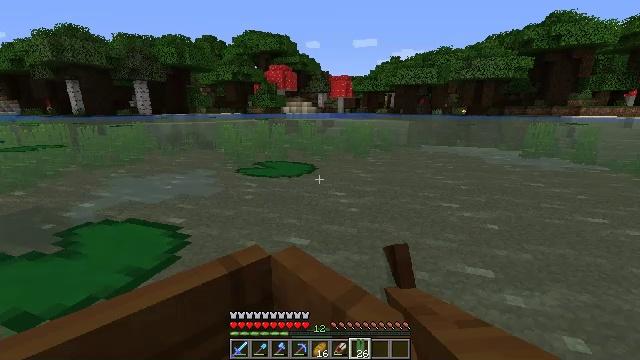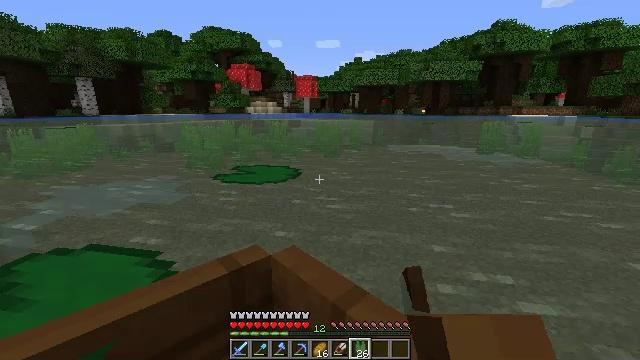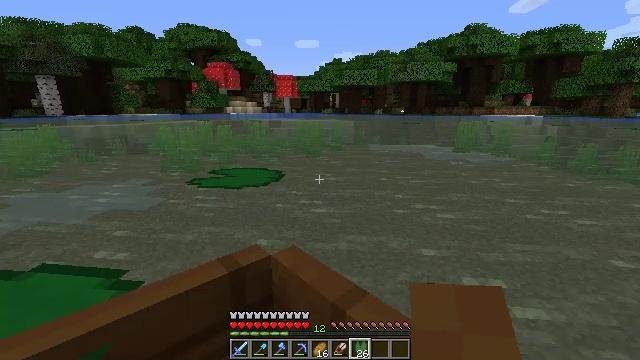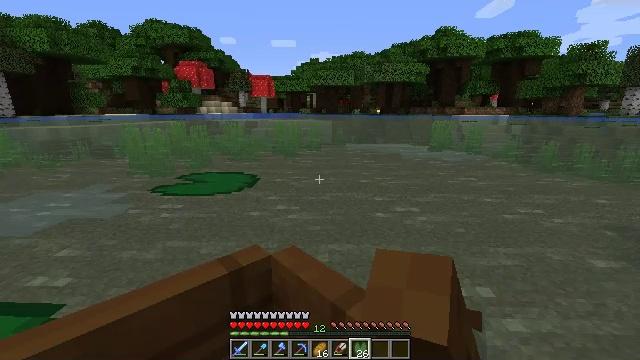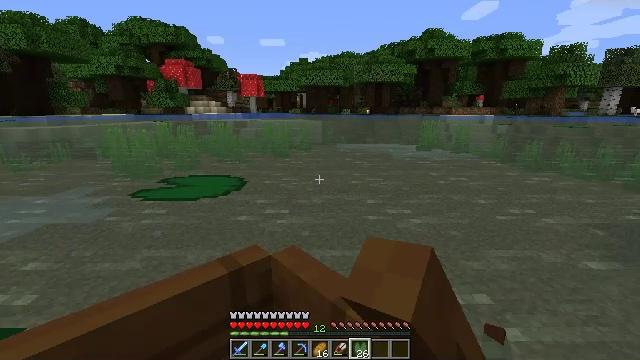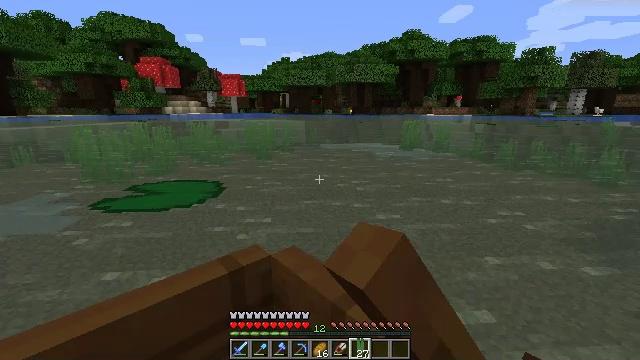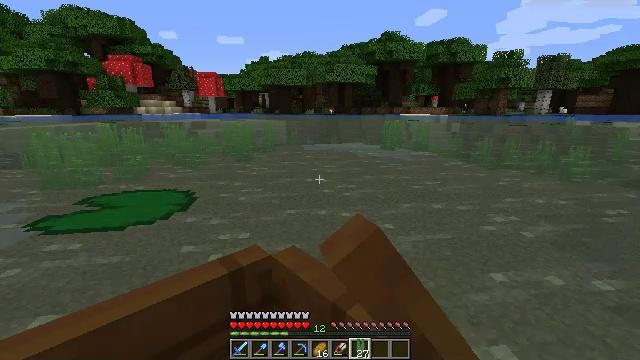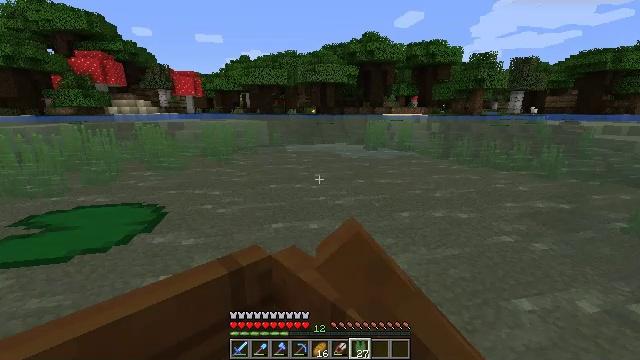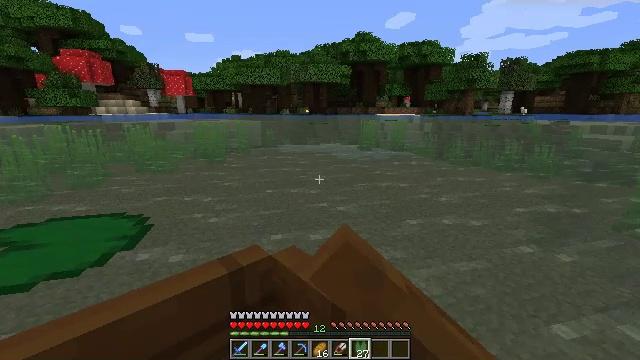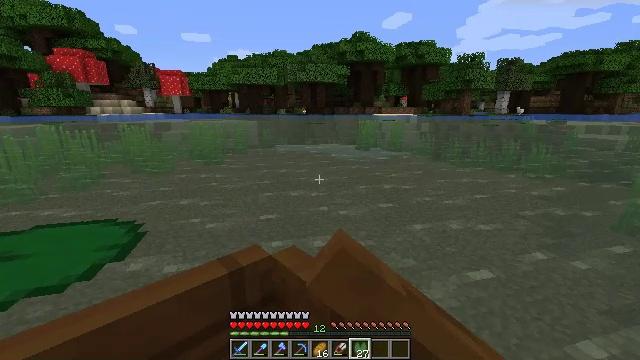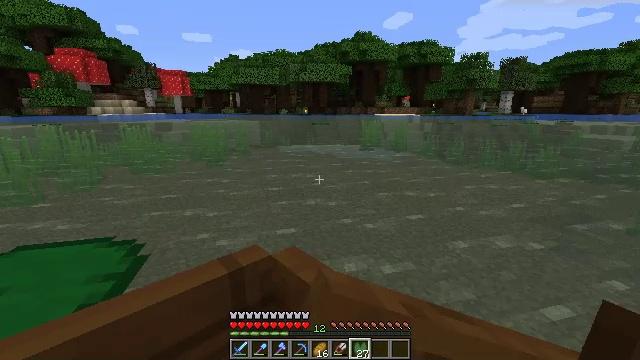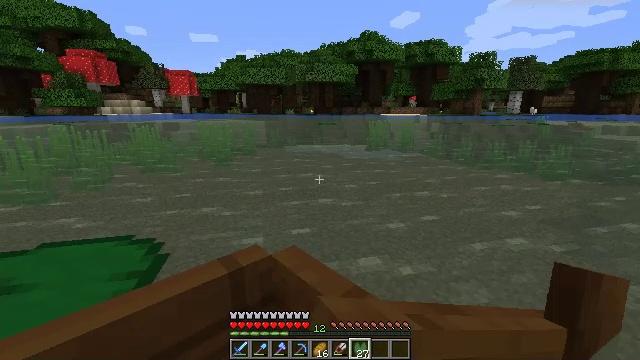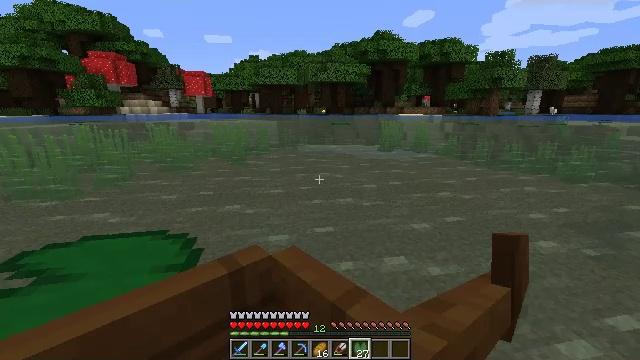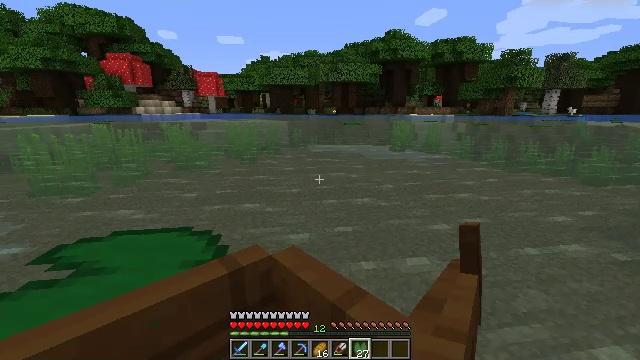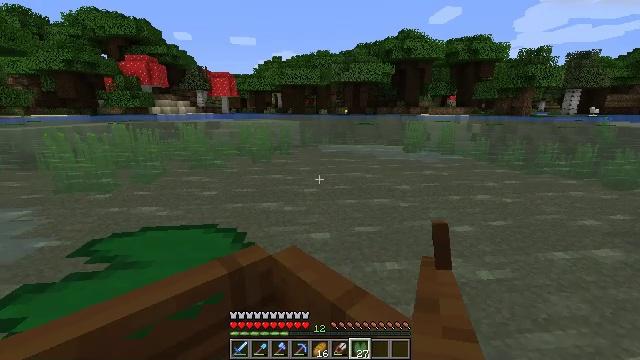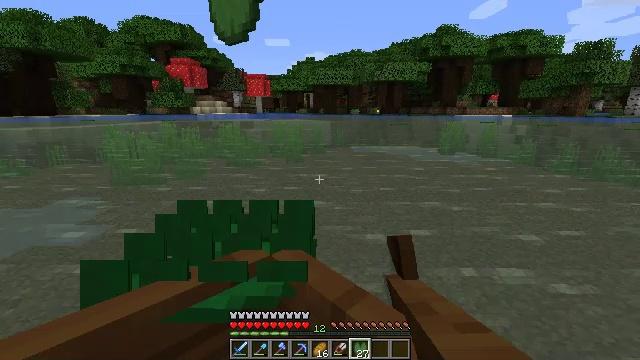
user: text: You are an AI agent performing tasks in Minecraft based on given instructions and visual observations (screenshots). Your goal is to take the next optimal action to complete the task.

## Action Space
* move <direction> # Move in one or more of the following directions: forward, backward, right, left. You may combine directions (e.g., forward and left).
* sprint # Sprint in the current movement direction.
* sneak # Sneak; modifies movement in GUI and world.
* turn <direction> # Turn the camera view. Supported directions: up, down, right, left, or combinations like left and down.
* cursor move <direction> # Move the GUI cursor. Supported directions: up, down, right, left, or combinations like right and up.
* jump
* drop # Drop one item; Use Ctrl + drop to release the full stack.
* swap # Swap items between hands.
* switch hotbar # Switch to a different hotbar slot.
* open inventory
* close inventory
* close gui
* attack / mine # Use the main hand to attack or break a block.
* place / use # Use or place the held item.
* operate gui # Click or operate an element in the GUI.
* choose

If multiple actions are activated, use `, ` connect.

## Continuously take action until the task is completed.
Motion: motion action
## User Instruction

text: Mine seagrass underwater.
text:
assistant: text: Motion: move forward
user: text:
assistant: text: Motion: move forward
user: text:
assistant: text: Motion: move forward
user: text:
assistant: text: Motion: move forward
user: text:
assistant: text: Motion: move forward
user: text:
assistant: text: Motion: move forward
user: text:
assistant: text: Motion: move forward and move left
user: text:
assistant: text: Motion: move forward and move left
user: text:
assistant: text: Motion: move forward and move left
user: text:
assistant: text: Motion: move forward and move left
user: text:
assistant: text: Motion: move forward and move left
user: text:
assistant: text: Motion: move forward and move left
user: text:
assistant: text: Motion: move forward and move left
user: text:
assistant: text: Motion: move left
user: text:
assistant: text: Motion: move left
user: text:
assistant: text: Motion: move forward and move left
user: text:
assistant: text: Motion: move forward and move left
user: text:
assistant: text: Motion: move forward and move left
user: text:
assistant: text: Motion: move forward and move left
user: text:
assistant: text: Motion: move forward and move left
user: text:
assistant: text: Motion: move forward and move left
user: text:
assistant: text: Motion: move forward and move left
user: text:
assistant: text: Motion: move forward
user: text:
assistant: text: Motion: move forward
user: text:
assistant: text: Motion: move forward
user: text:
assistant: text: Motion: move forward
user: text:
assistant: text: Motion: move forward and move right
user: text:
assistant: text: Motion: move forward and move right
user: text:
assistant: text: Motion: move forward and move right
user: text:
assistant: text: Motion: move forward and move right, turn left